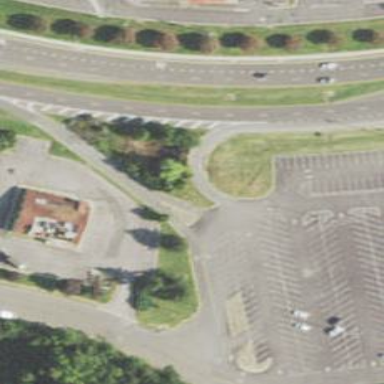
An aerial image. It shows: Asphalt road with primary link designation.